Question: I have a graph:
'''
g <- make_empty_graph (2) %>%
set_vertex_attr("a", value = 1) %>%
add_vertices(2, color = 2, "a" = 2) %>%
add_vertices(2, color = 4, "a" = 3) %>%
add_edges(c(1, 2, 2, 1, 1, 5, 5, 1, 1, 4, 4, 1))
plot(g)
'''
Is there a way to find out how many nodes with a value of 2 for the attribute "a" are connected to the node "1"?

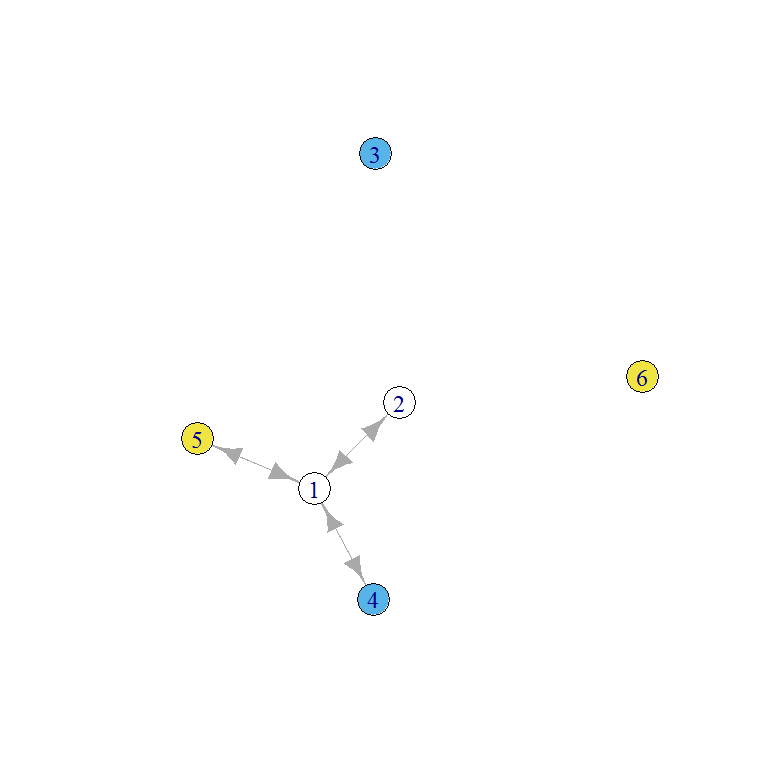
Answer: You can get the neighbors of node 1 using 'neighbors' and then test for which ones have "a"=2.
'''
NeighborList = neighbors(g, 1)
NeighborList[NeighborList$a == 2]
+ 1/6 vertex, from 3502fa5:
[1] 4
'''